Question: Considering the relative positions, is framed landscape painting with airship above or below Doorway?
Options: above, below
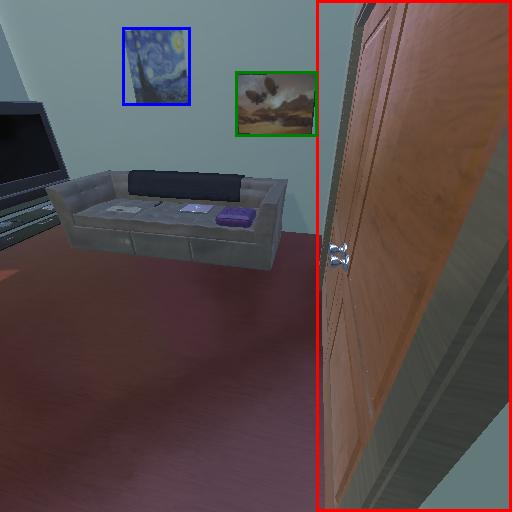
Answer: above